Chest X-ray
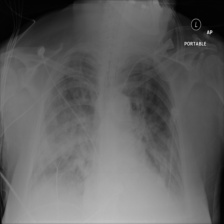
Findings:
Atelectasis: negative
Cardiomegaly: negative
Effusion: negative
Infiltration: positive
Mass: negative
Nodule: negative
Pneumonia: negative
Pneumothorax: negative
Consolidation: negative
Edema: negative
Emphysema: negative
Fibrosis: negative
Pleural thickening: negative
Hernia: negative